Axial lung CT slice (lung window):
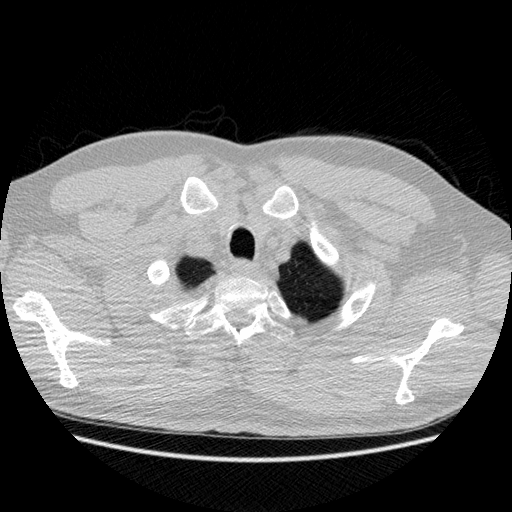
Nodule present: no